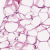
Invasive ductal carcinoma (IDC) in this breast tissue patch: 0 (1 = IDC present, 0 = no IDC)